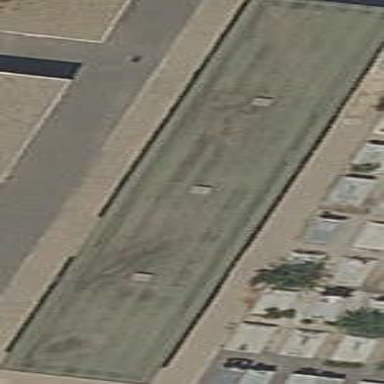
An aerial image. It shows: Wall barrier.